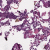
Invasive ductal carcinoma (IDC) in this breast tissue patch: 0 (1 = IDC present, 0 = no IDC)